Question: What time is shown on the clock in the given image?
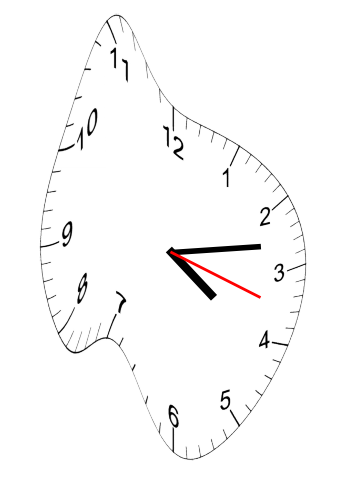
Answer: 04:13:18